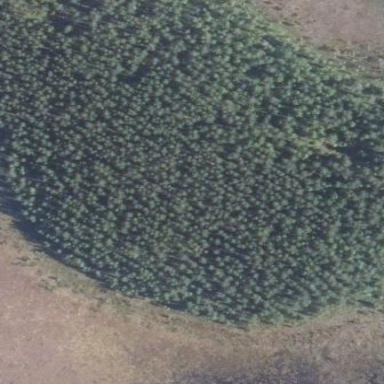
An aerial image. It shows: Needle-leaved woodland.